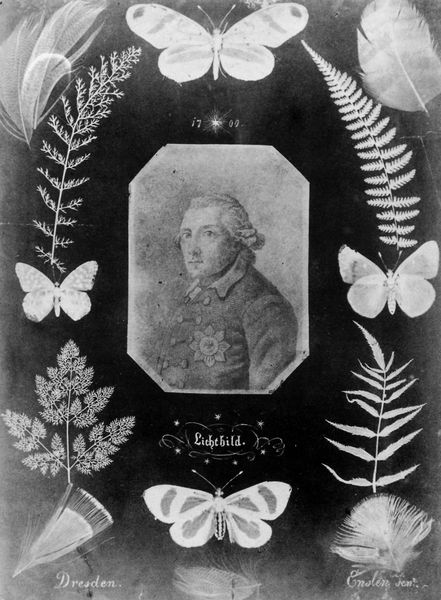
Titel: Photogenische Zeichnung mit einem Bild Friedrichs des Großen
Künstler: Johann Carl Enslen
Standort: Köln
Institution: Agfa Photo-Historama
Schlagwörter: blätter, dunkel, feder, flügel, gemälde, laub, mann, weiß, blumen, glas, grau, hell, licht, mund, schwarz, blick, blüten, gras, muster, blond, jacke, jung, augen, federn, kragen, rahmen, bildnis, portrait, porträt, signatur, gräser, halme, natur, spiegelung, zweige, haare, blatt, pflanzen, locken, zart, schrift, datierung, halm, friedrich, könig, inschrift, datum, glanz, farn, jahreszahl, umriss, foto, fotografie, fühler, stern, zweig, druck, schwarzweiss, stich, blanc, text, uniform, buchstaben, soldat, beschriftung, bruststern, orden, schmetterling, deckblatt, photo, negativ, andacht, schmetterlinge, gedenken, dresden, sammler, fritz, abgerundet, botanik, falter, motte, motten, preußen, bildunterschrift, gefallen, achteck, poetisch, andenken, farne, kultur, herbarium, schmetterlin, dia, lichtpunkt, getrocknet, flaum, ätherisch, lichtbild, bidnis, fotomontage, glasplatte, friedrich der große, alter fritz, 1700, 1709, liebebild, flater, noir et blan